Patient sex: M
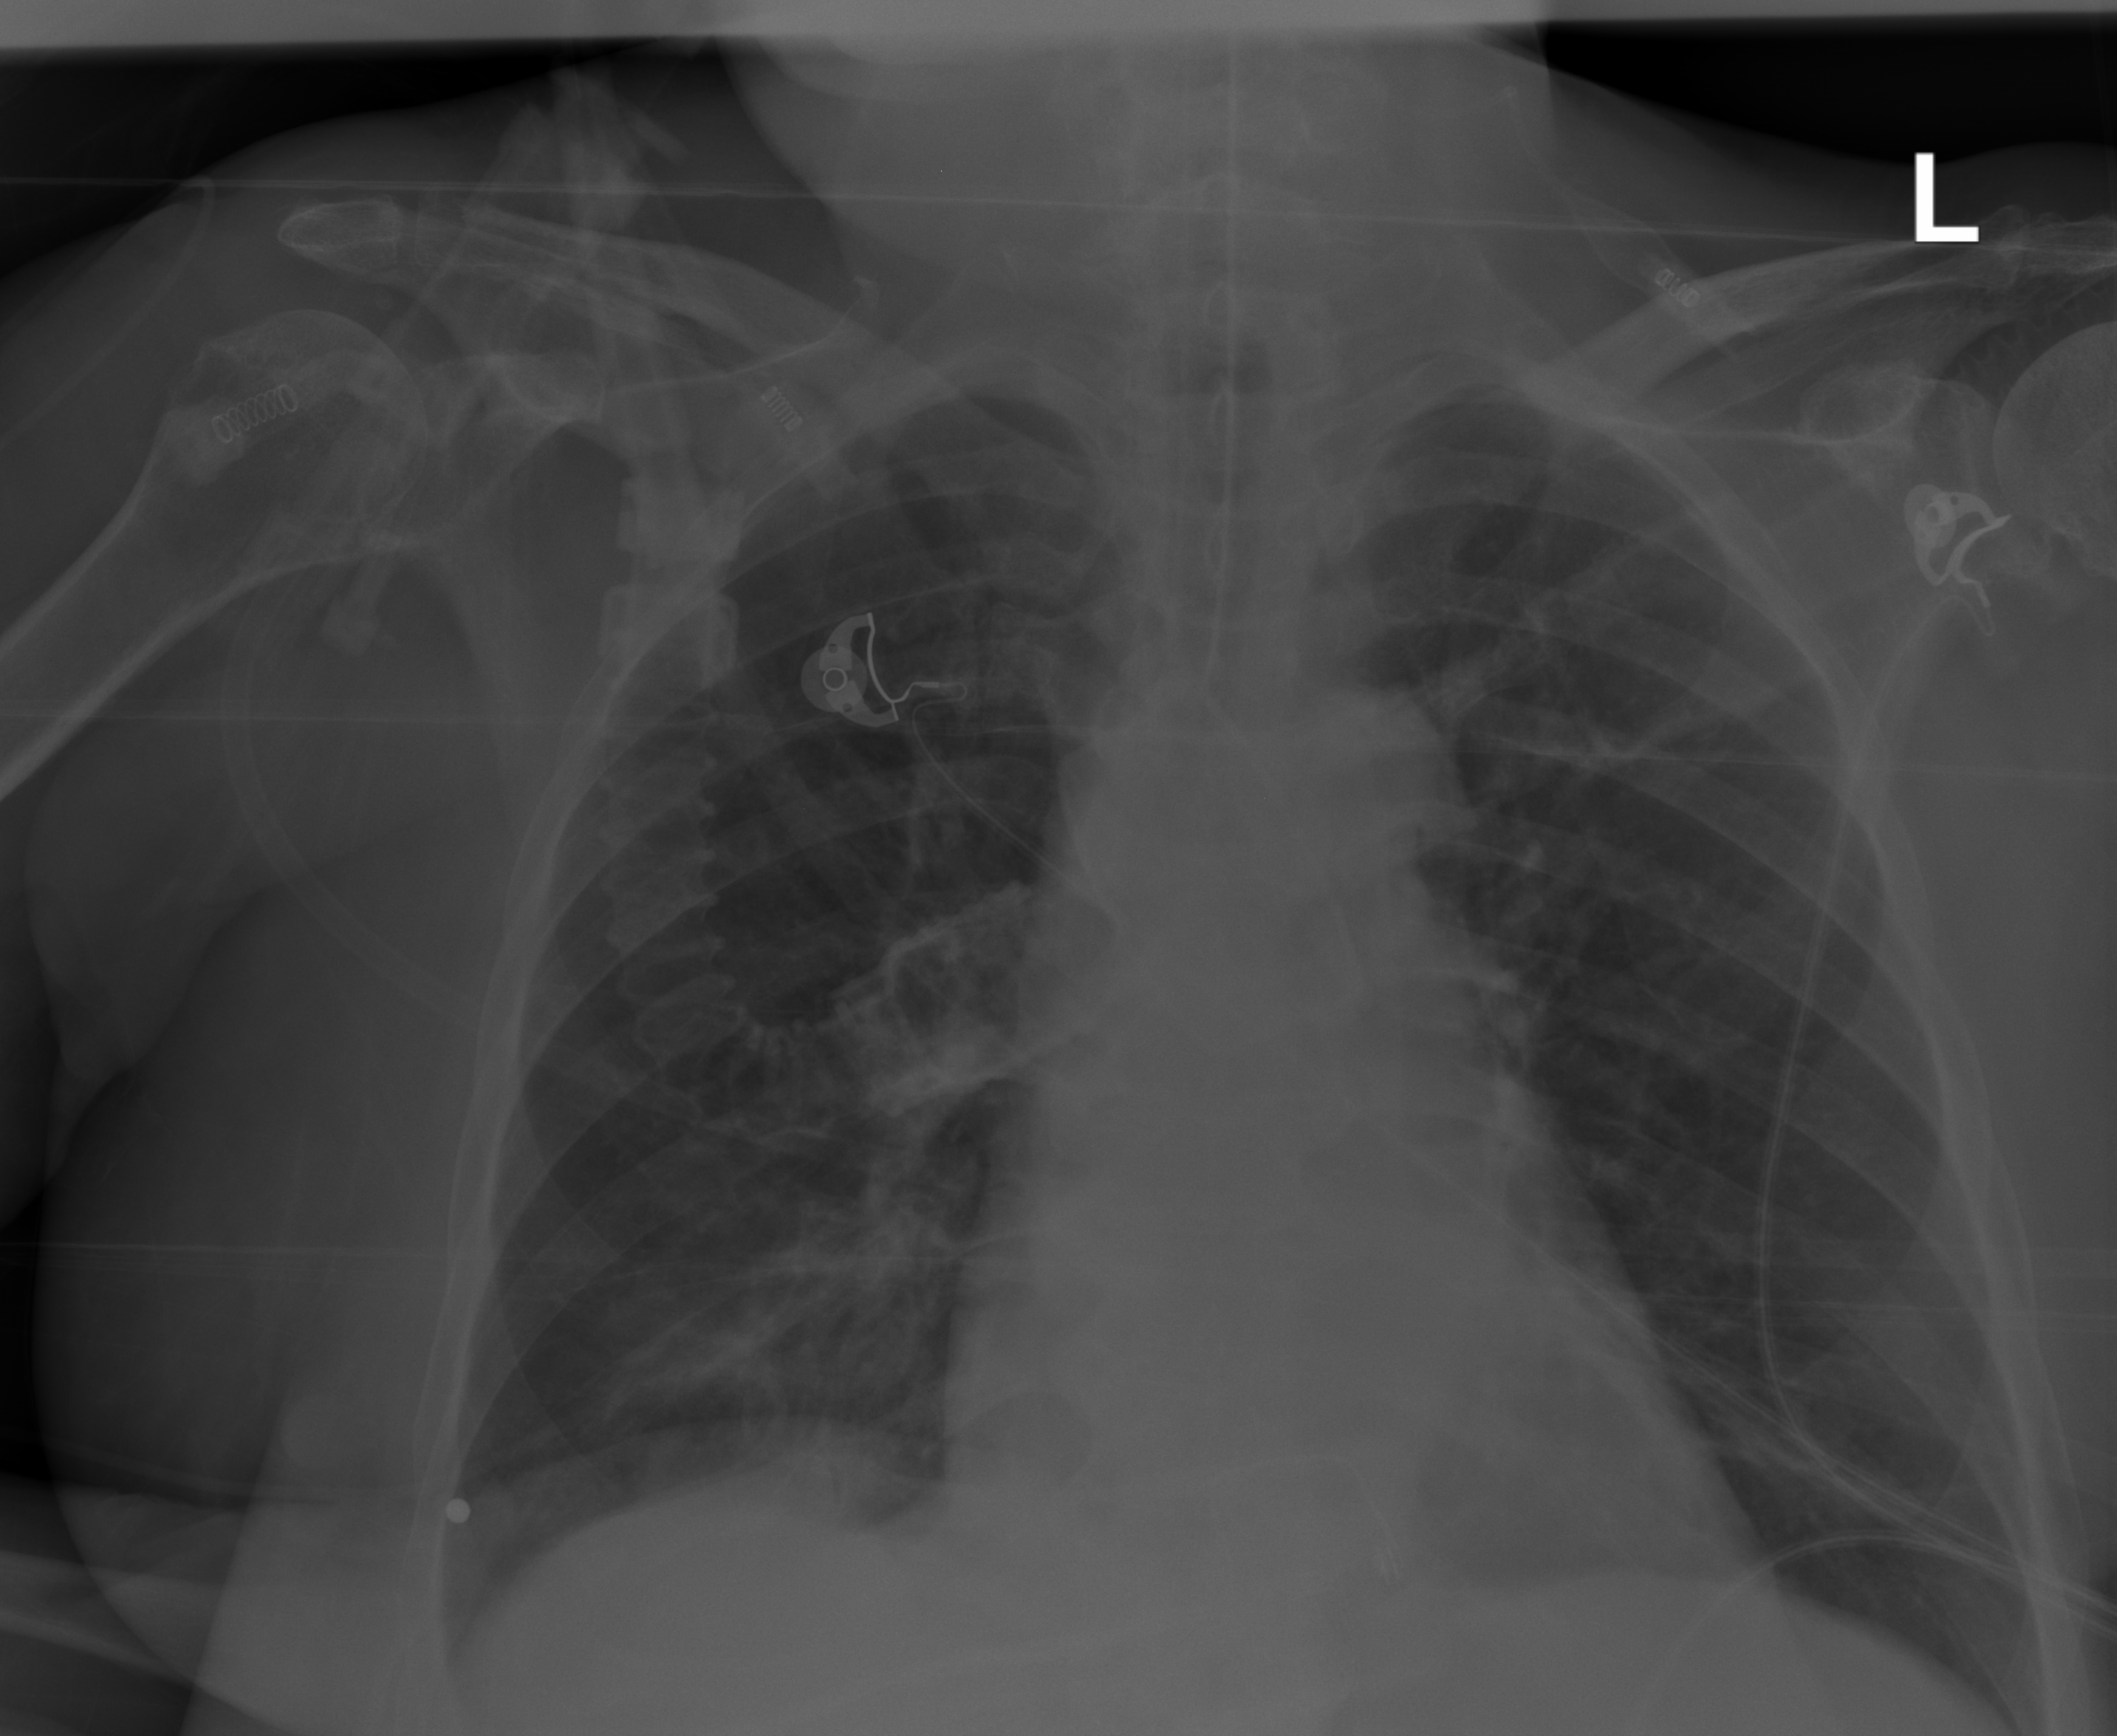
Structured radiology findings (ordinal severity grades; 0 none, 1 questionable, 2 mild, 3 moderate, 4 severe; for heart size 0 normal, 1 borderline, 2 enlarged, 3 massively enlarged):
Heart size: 0
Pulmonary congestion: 0
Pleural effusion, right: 0
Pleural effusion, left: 0
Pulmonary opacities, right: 1
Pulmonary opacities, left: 0
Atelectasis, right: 0
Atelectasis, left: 0